【题型】填空题　【知识点】平面几何　【难度】medium
如图，在矩形 $ABCD$ 中，$AB = 4$，$BC = 6$，点 $E$ 是 $BC$ 的中点，连接 $AE$，点 $O$ 在线段 $AE$ 上，$\odot O$ 的半径为 $1$，如果 $\odot O$ 与矩形 $ABCD$ 的各边都没有公共点，那么线段 $AO$ 长的取值范围是 \underline{\hspace{2cm}}。
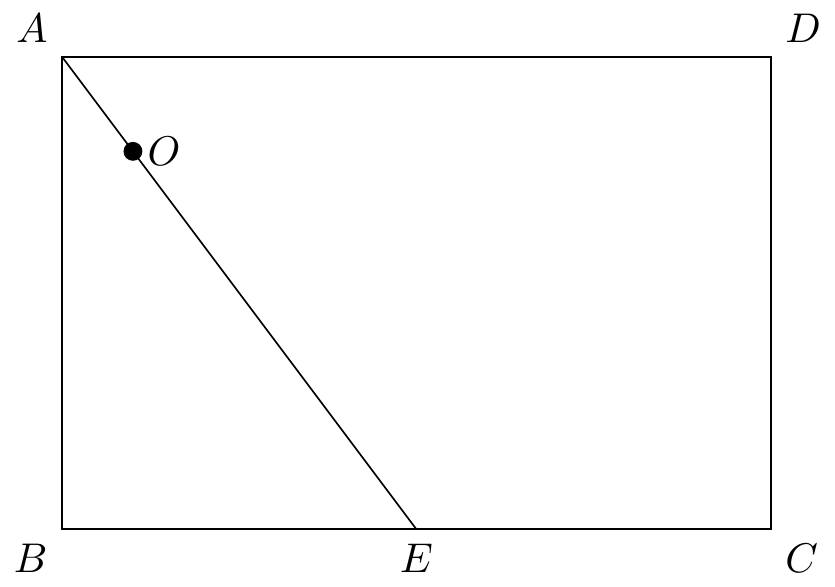
【解答】
解：设 $\odot O$ 与 $AB$ 相切于点 $F$，连接 $OF$，$OF = 1$。

$\because BE = \frac{1}{2} BC = \frac{1}{2} \times 6 = 3$，$\angle B = 90^\circ$，

$\therefore AE = \sqrt{AB^2 + BE^2} = \sqrt{4^2 + 3^2} = 5$，

在 $\triangle ABE$ 中，

$\because AB > BE$，

$\therefore \angle BAE < \angle BEA$，

$\because AD \parallel BC$，

$\therefore \angle DAE = \angle BEA$，

$\therefore \angle BAE < \angle DAE$，

$\because \angle AFO = \angle ABE = 90^\circ$，$\angle FAO = \angle BAE$，

$\therefore \triangle AFO \sim \triangle ABE$，

$\therefore \frac{AO}{AE} = \frac{OF}{BE}$，即 $AO = \frac{OF \times AE}{EB} = \frac{1 \times 5}{3} = \frac{5}{3}$，

$\because \angle DAE > \angle BAE$，

$\therefore$ 若 $\odot O$ 与 $AD$ 相切时，和 $AB$ 一定相交；

若 $\odot O$ 与 $AB$ 相切时，和 $AD$ 一定相离。

同理当 $\odot O$ 与 $BC$ 相切于点 $M$ 时，连接 $OM$，$OM = 1$，计算得 $EO = \frac{5}{4}$，

$\therefore$ 此时 $AO = AE - EO = 5 - \frac{5}{4} = \frac{15}{4}$，

$\therefore$ 当 $\frac{5}{3} < AO < \frac{15}{4}$ 时，$\odot O$ 与矩形 $ABCD$ 的各边都没有公共点，

故答案为：$\frac{5}{3} < AO < \frac{15}{4}$。
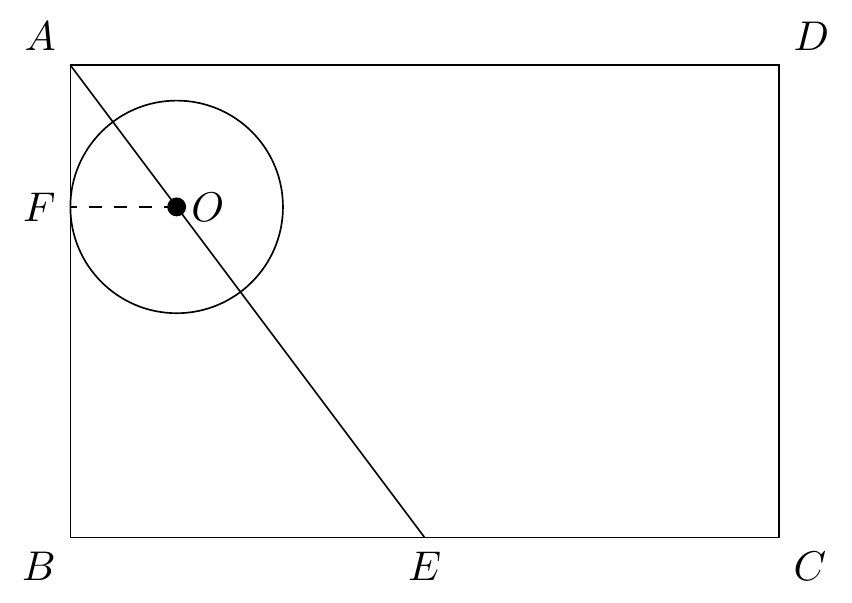
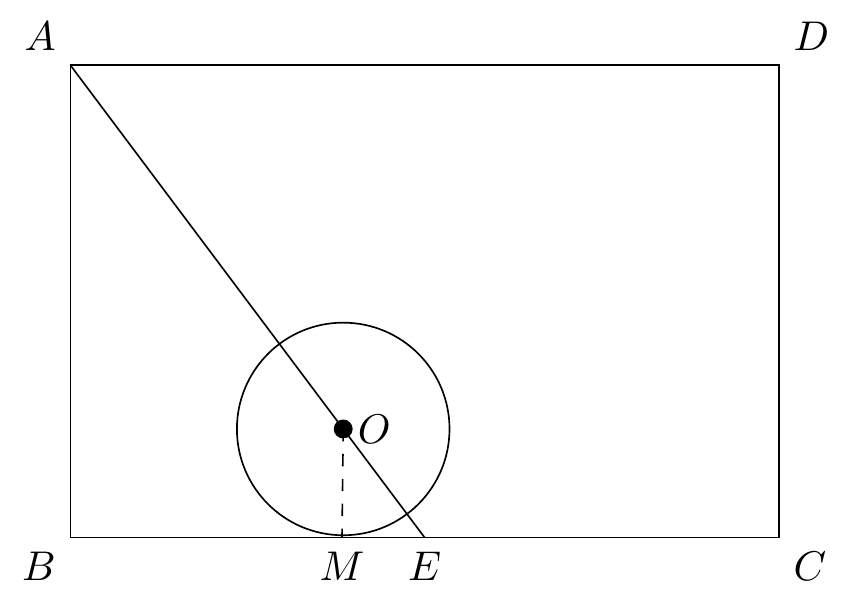